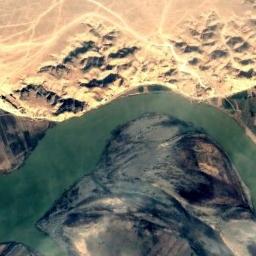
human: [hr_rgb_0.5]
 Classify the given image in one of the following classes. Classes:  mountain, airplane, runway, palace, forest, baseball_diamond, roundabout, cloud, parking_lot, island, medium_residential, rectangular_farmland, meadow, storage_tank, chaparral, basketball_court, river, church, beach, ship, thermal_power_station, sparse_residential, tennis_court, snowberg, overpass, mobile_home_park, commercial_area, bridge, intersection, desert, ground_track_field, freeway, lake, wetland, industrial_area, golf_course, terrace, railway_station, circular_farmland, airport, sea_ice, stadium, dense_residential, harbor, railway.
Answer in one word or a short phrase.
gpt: river